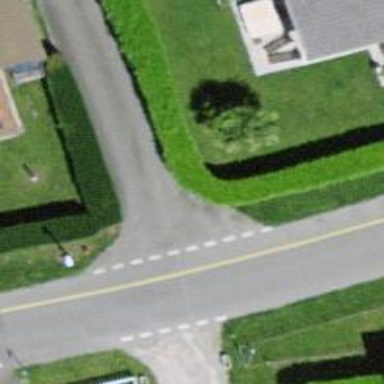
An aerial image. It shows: Hedge barrier.